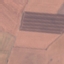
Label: AnnualCrop